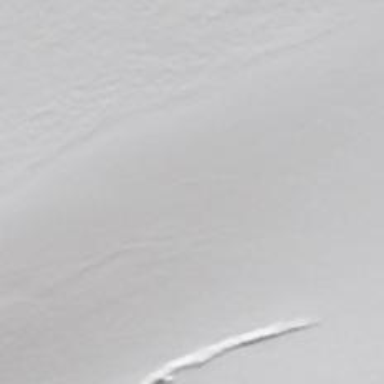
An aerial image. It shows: Crevasse in the natural environment.